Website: home-depot
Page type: billing-address
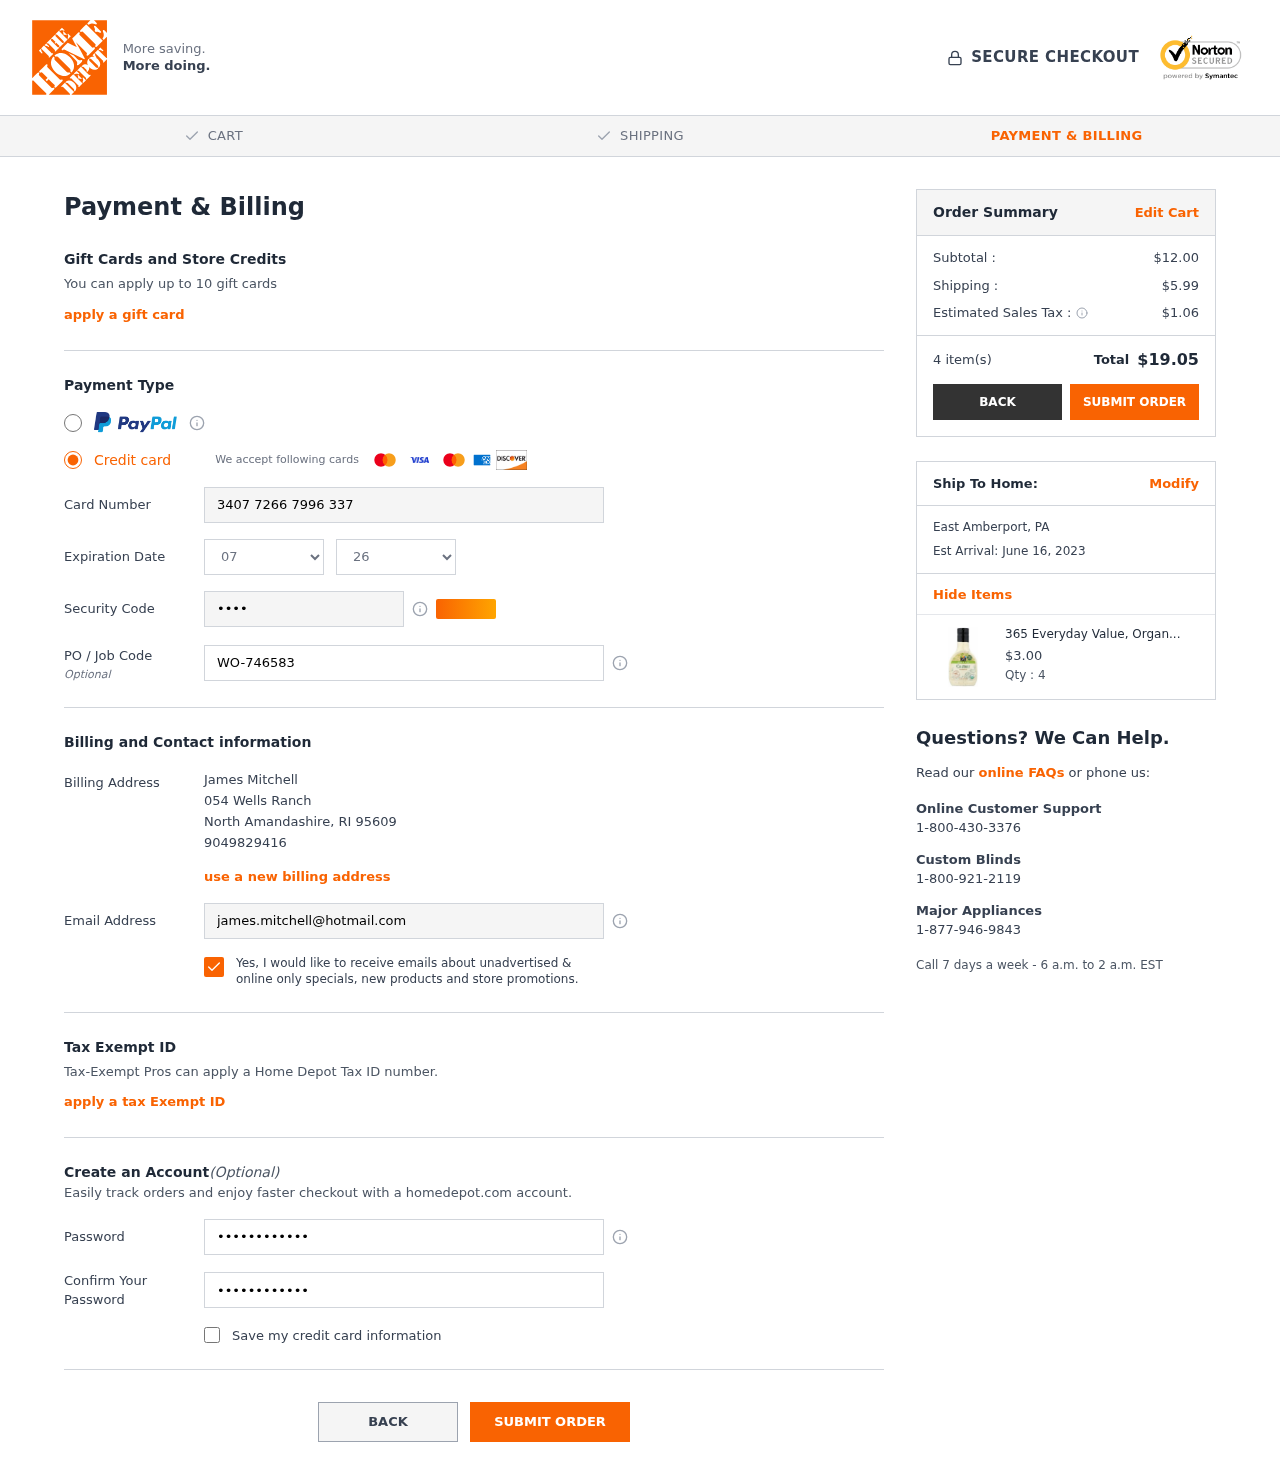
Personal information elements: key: PII_CARD_CVV
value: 9772
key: PII_CARD_EXPIRY_MONTH
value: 07
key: PII_CARD_EXPIRY_YEAR
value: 26
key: PII_CARD_NUMBER
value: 3407 7266 7996 337
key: PII_CITY
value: North Amandashire
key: PII_CITY2
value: East Amberport
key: PII_EMAIL
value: james.mitchell@hotmail.com
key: PII_FULLNAME
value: James Mitchell
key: PII_JOB_CODE
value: WO-746583
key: PII_PHONE
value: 9049829416
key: PII_POSTCODE
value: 95609
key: PII_STATE_ABBR
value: RI
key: PII_STATE_ABBR2
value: PA
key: PII_STREET
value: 054 Wells Ranch
Product elements: key: PRODUCT1_NAME
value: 365 Everyday Value, Organic Caesar Dressing, 16 fl oz
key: PRODUCT1_PRICE
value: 3
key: PRODUCT1_QUANTITY
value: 4
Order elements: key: ORDER_SUBTOTAL
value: $12.00
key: ORDER_SHIPPING_COST
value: $5.99
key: ORDER_TAX
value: $1.06
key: ORDER_NUM_ITEMS
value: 4 item(s)
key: ORDER_TOTAL
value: $19.05
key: ORDER_DELIVERY_DATE
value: Est Arrival: June 16, 2023